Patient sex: M
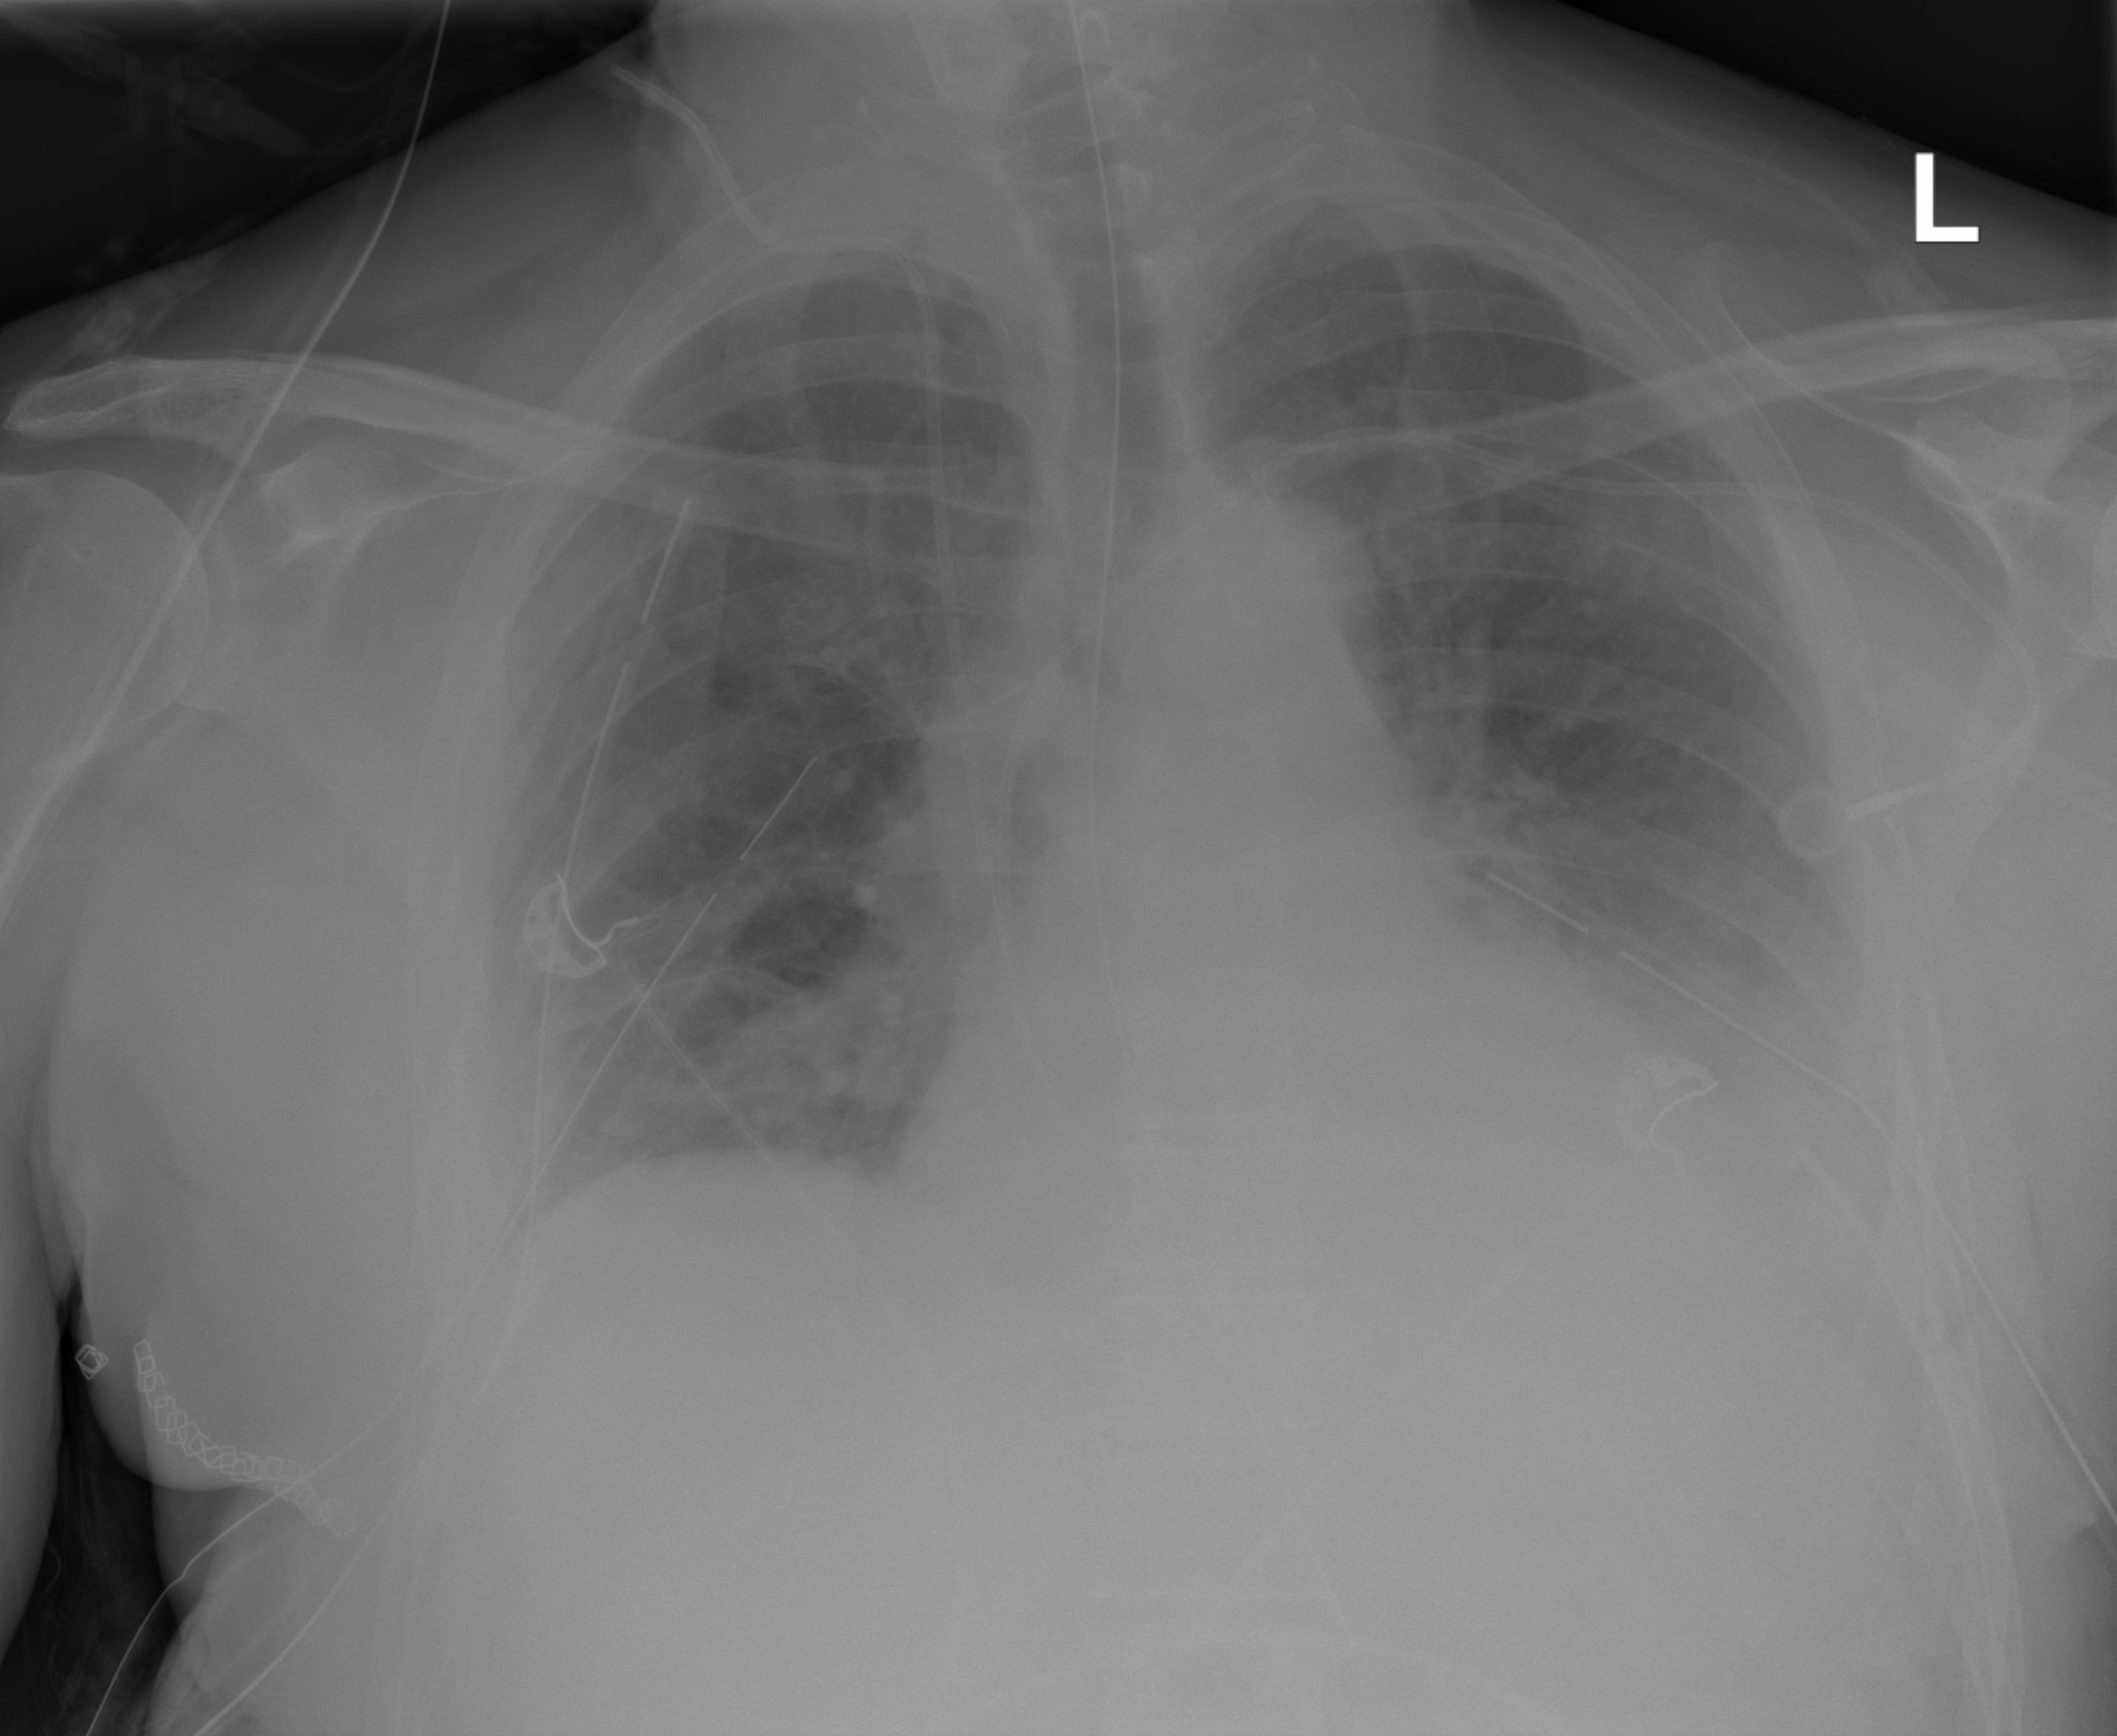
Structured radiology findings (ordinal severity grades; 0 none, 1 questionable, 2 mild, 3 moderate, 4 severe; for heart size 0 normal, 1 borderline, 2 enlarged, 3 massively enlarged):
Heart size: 1
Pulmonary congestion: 0
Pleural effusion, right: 0
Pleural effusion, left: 2
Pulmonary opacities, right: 0
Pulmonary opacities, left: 0
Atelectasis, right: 0
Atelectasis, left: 2